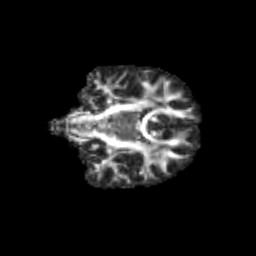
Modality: FA
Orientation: coronal
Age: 13
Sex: male
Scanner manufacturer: siemens
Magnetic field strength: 3 T
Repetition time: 3.8 s
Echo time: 0.07 s